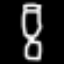
Label: hourglass